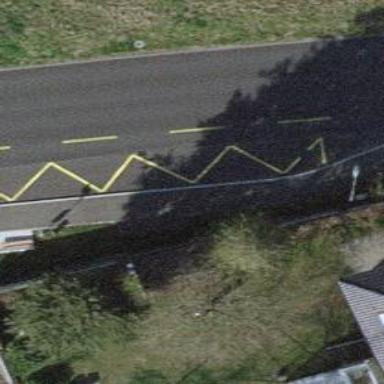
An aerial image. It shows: Bus stop with platform for public transport.